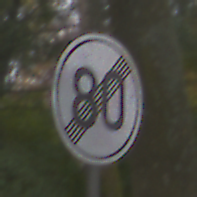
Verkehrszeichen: EndeGeschwindigkeit80
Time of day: Midday
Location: Outdoor (Nature)
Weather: Overcast
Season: Autumn
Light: Natural